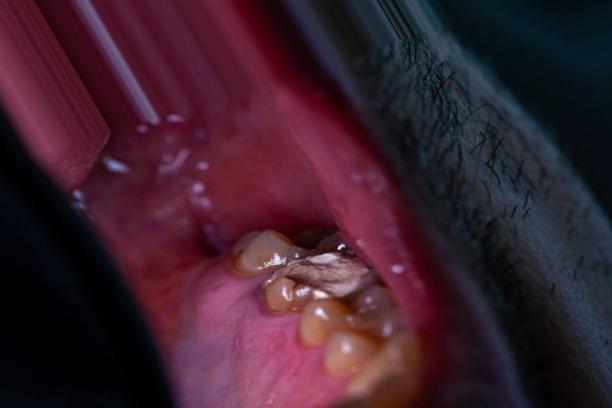
Condition: Caries